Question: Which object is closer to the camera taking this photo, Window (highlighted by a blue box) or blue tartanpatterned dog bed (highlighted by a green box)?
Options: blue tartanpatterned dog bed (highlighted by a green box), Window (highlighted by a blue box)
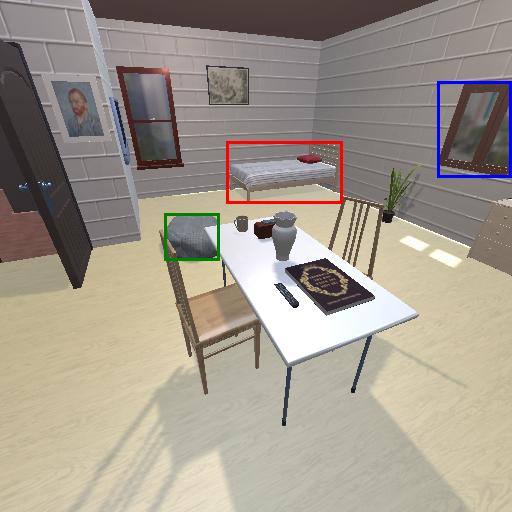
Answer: blue tartanpatterned dog bed (highlighted by a green box)